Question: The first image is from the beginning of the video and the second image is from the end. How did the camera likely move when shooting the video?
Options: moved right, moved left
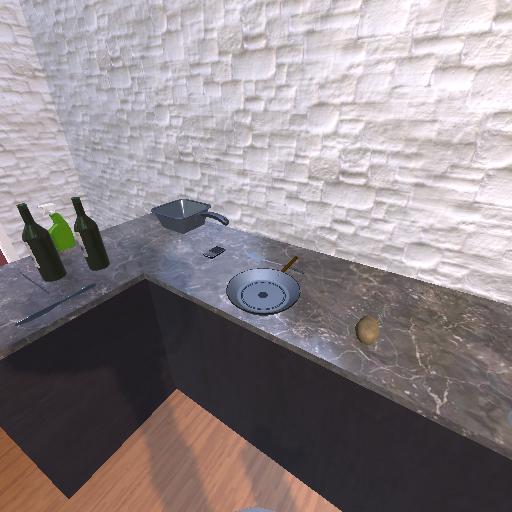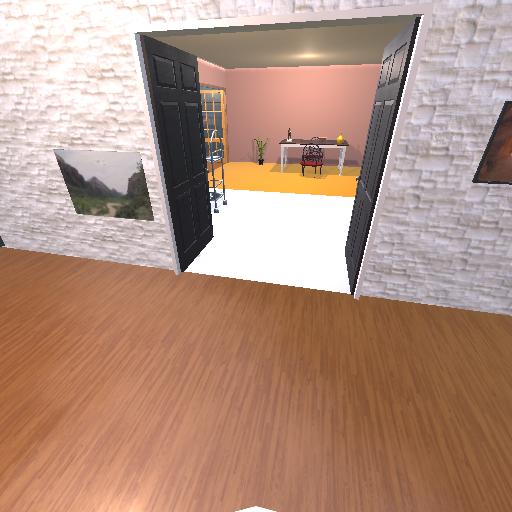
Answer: moved right